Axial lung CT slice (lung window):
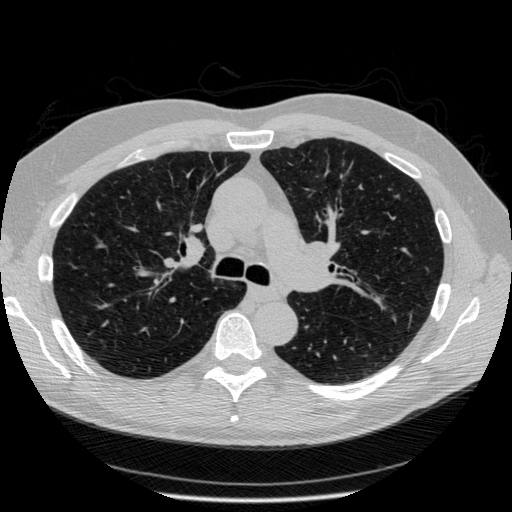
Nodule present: no